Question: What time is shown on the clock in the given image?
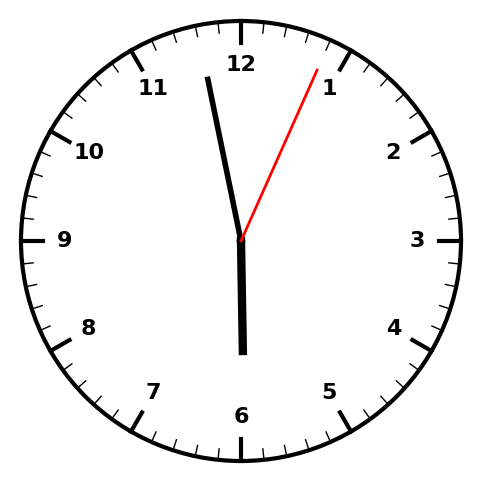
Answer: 05:58:04